Question: stackoverflow forum member I am having some problem with a certain report designed using ireport 4.5 I am able to group the data. Now I want that the employee name should be come in one line only ex: Hiren,Yogesh,Jayesh,Aakash,Niraj etc.
I

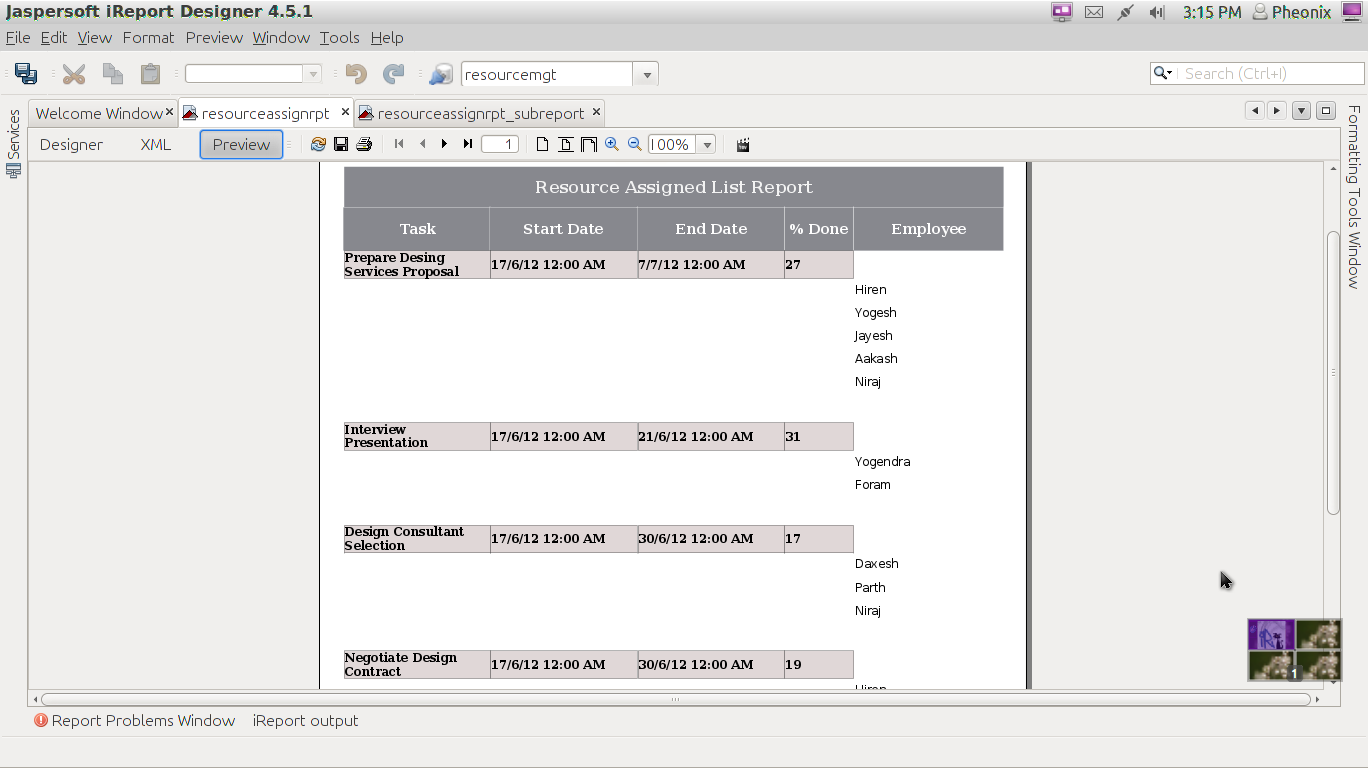
Answer: If your source is a SQL database, then do <URL>.
If your source is something else, then create a variable to concatenate the string values. Don't use the detail band. Put the variable into the group footer (or header) as the Employee.